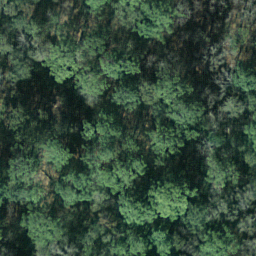
Label: forest